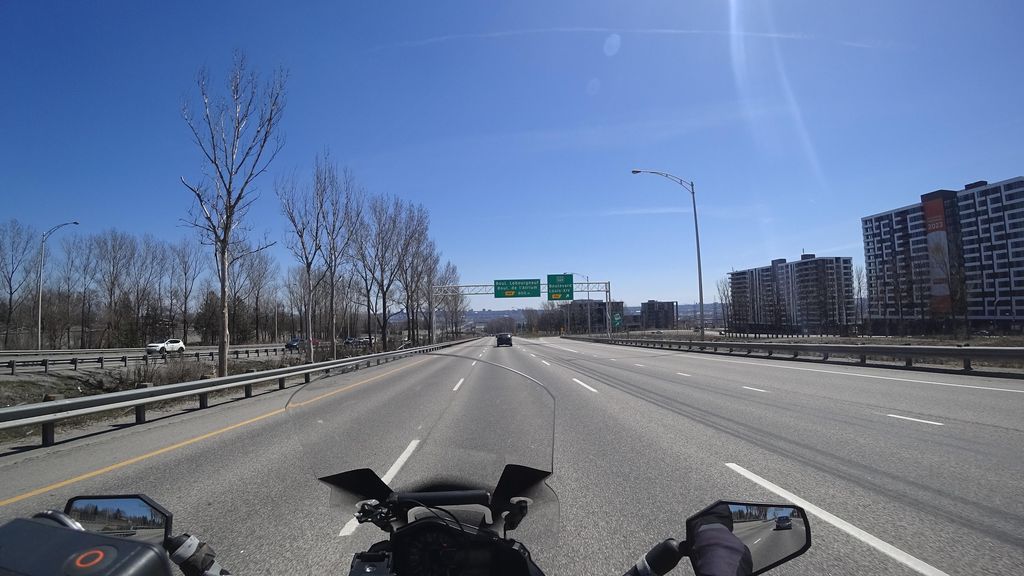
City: quebec_city